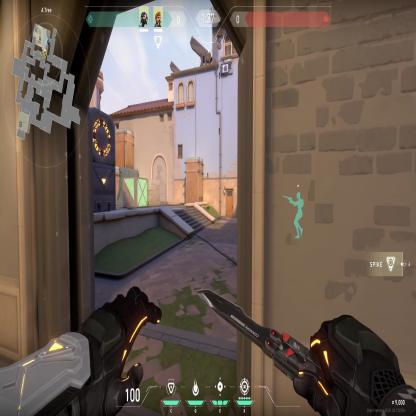
Label: teammate